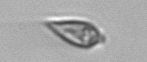
Label: Oxytoxum